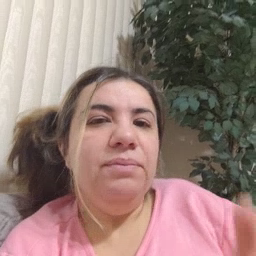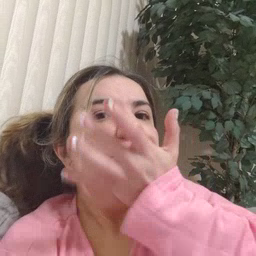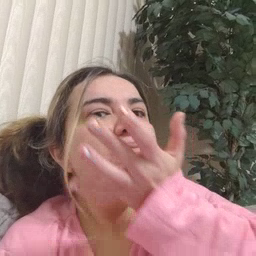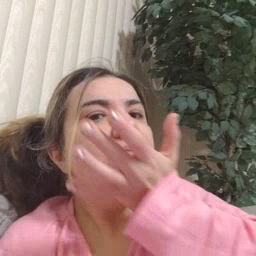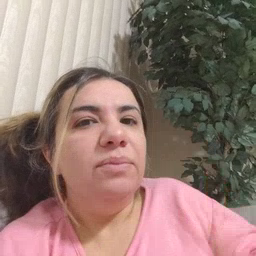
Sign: grass